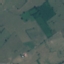
Land use / land cover: Pasture